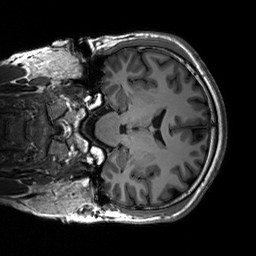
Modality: T1w
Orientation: coronal
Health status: healthy
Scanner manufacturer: siemens
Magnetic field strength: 3 T
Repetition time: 2.3 s
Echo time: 0.00236 s